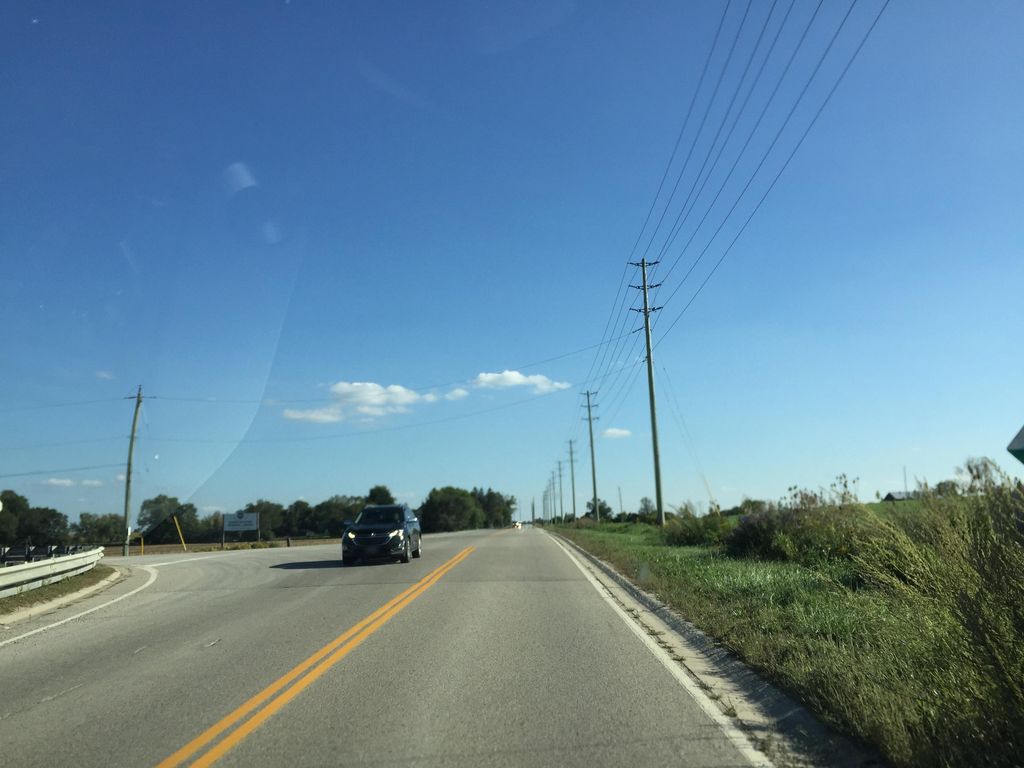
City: kitchener-waterloo